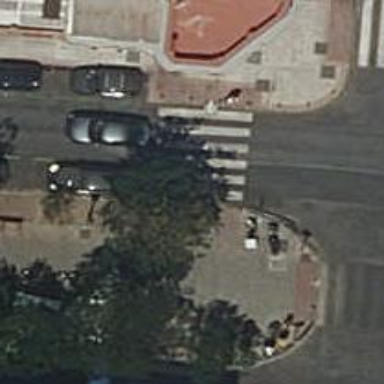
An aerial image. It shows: Uncontrolled crossing on the road.